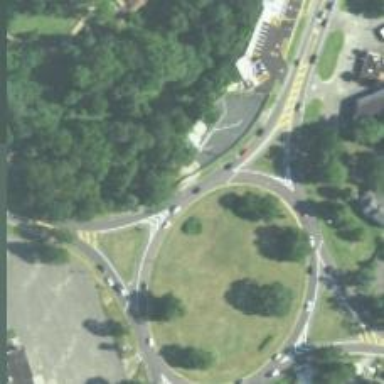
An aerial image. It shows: Roundabout on trunk highway.